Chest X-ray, PA view. Patient: 7 years old, sex F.
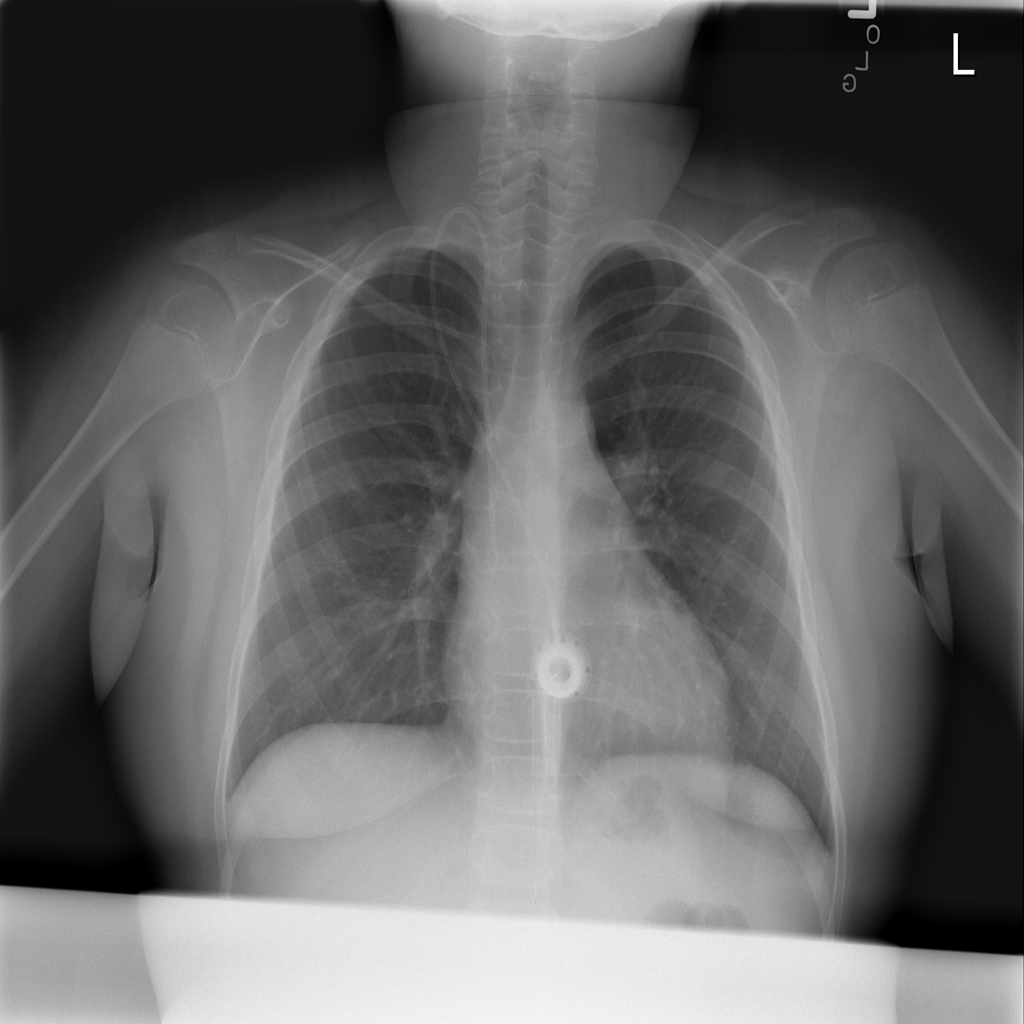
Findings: No Finding